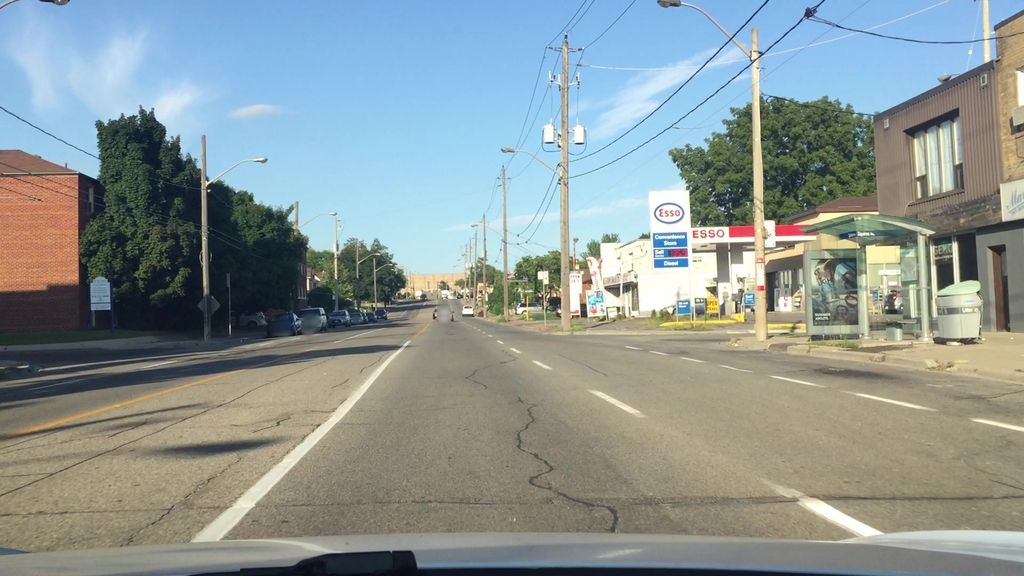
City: toronto